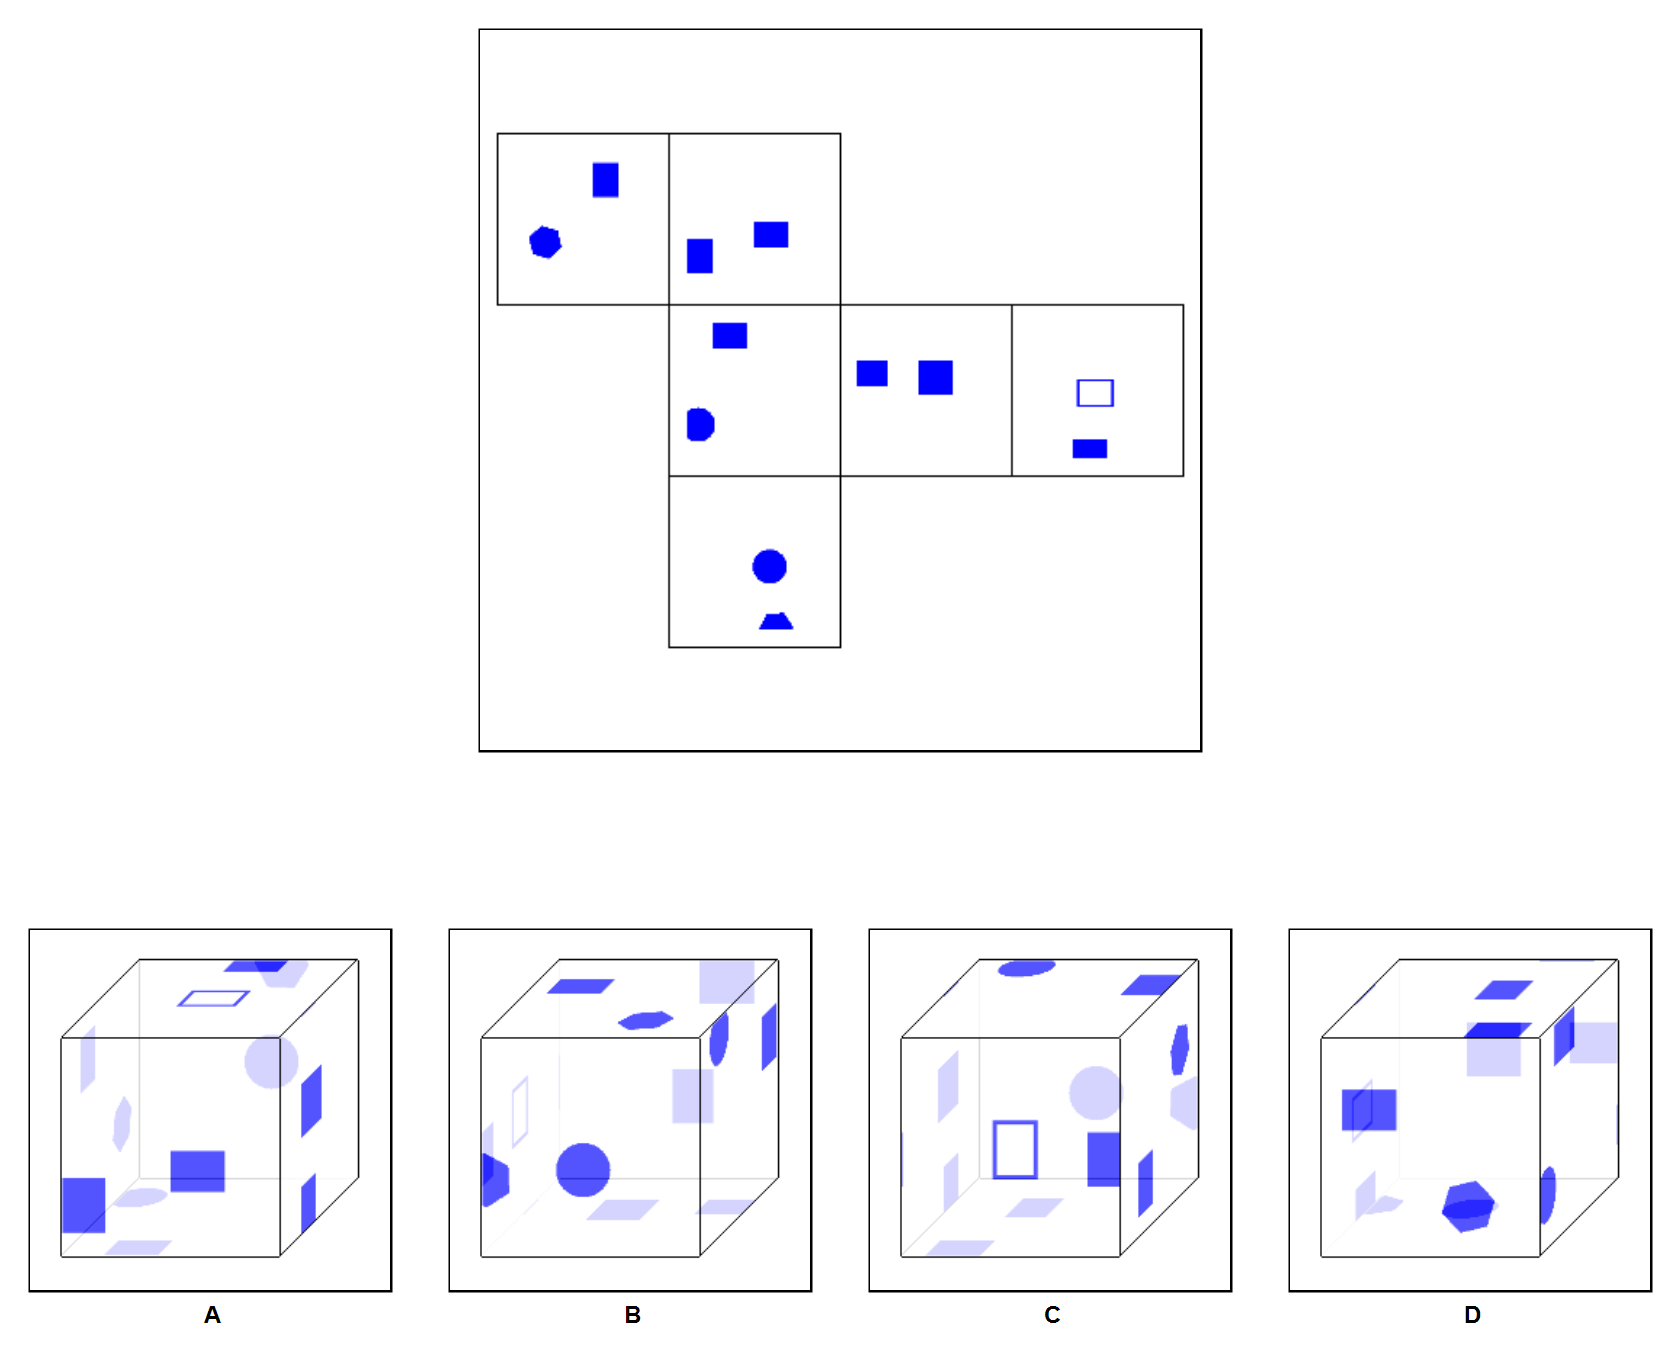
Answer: C